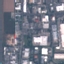
Land use / land cover class: Industrial